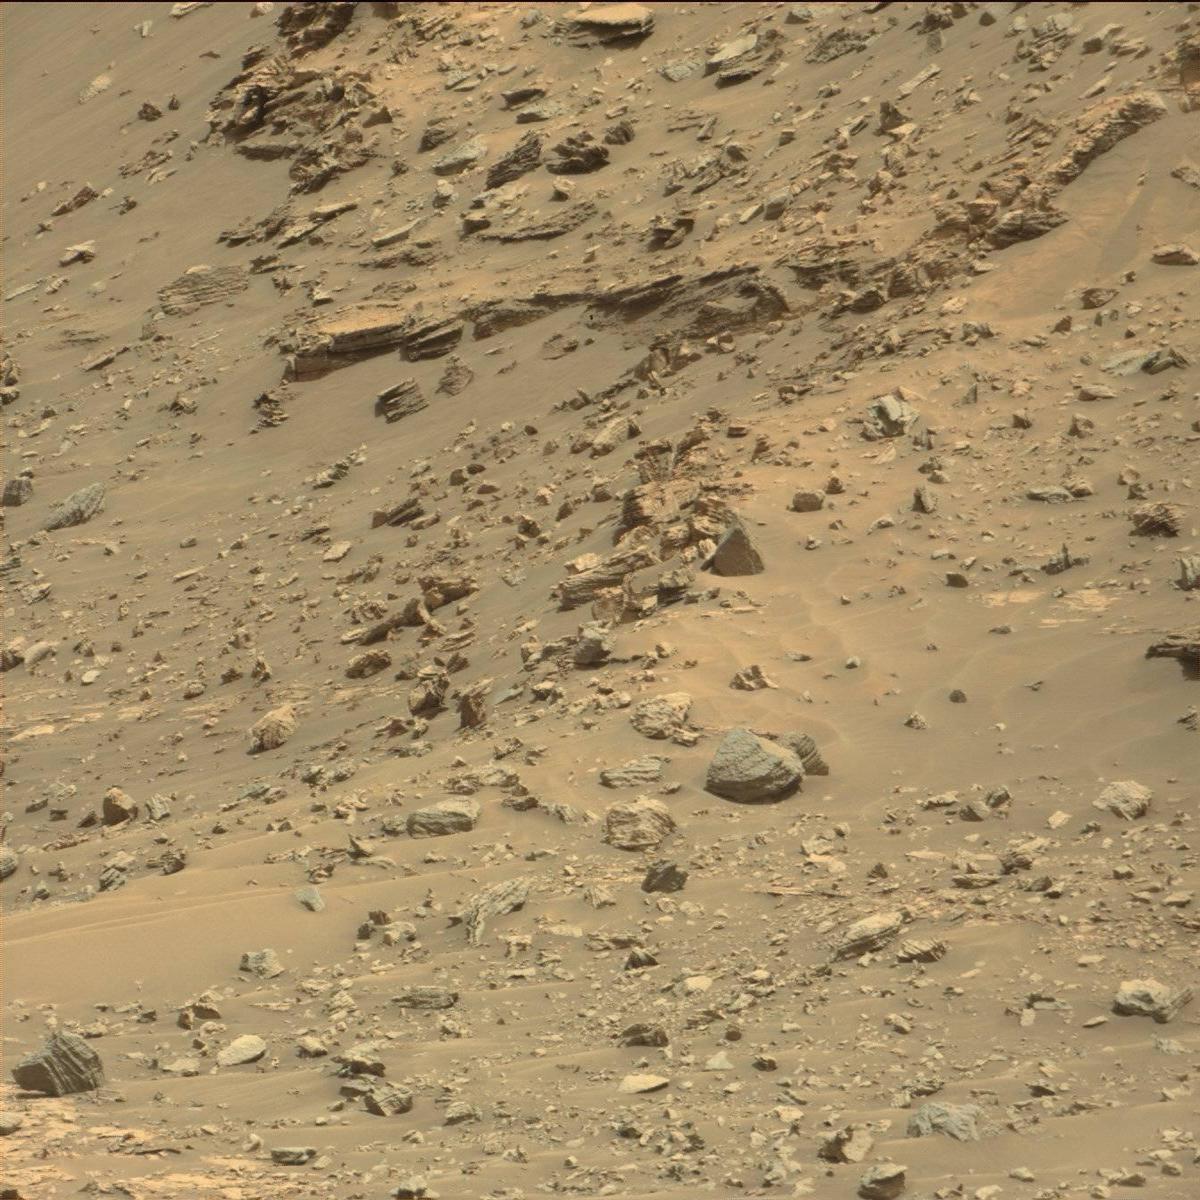
Terrain classes present: Bedrock, Sand / Soil